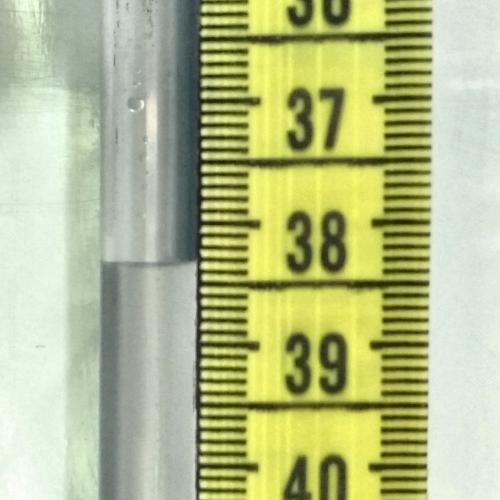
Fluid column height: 38.3 cm